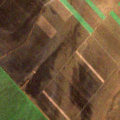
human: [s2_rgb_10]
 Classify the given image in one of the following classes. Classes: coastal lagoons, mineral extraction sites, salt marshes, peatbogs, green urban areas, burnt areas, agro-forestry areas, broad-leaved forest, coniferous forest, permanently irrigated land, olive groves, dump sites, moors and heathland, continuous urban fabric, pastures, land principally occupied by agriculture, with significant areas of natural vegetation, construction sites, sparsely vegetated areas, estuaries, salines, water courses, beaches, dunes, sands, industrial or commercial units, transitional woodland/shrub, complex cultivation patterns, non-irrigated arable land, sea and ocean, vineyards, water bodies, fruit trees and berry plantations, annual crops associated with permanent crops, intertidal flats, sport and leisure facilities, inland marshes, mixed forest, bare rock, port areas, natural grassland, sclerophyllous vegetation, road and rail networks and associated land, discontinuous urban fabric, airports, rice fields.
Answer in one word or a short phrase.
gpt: non-irrigated arable land